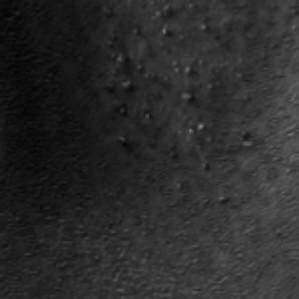
Label: frost